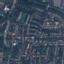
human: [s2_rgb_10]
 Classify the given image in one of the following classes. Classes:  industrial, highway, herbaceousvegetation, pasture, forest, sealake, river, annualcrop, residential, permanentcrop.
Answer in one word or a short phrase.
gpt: Residential